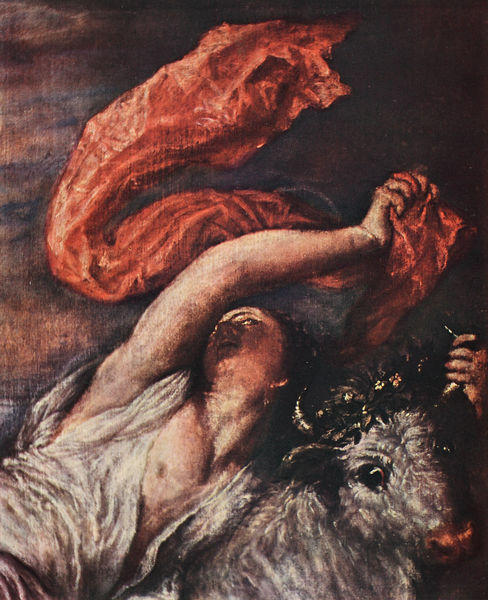
Titel: Raub der Europa
Künstler: Tizian
Institution: Boston, Isabella Stewart Gardner Museum
Schlagwörter: dunkel, gemälde, himmel, mann, nackt, weiß, wolken, bewegung, blumen, braun, brust, busen, frau, grau, haar, hell, nacht, schwarz, rot, schleier, tier, tuch, augen, halten, horn, öl, pflanzen, kontrast, fell, kuh, rind, festhalten, kranz, lorbeerkranz, mythologie, schnauze, griechisch, rotes tuch, hörner, zier, bulle, stier, aktiv, pfingstochse